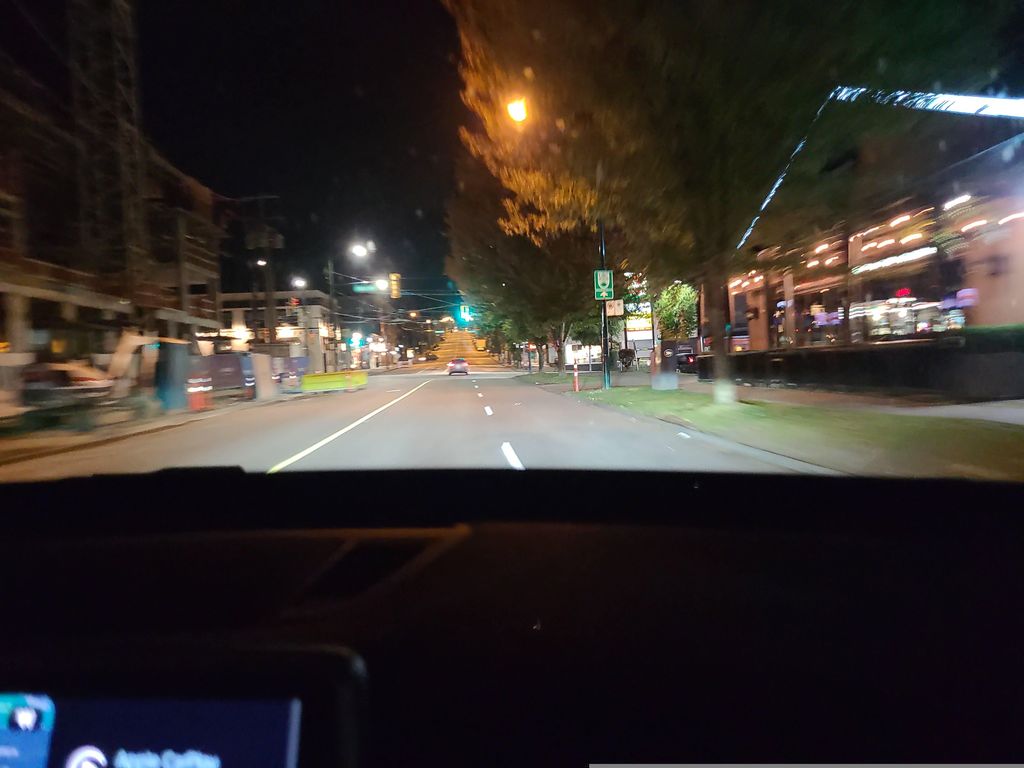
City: vancouver